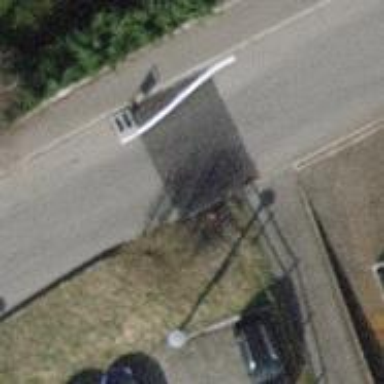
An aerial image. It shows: Traffic calming feature called choker.